Question: Well I have my app basic structure like below
'''
Tabs
SherlockFragmentActivity(Has Fragments One, Two, Three, Four)
|
|-->|SherlockFragment_one (Has Chiled Fragments A, B, C Using Viewpager)
| |
| |-->SherlockFragment_one_A
| |-->SherlockFragment_one_B
| |-->SherlockFragment_one_C
|
|
|-->SherlockFragment_two
|-->SherlockFragment_three
|-->SherlockFragment_Four
'''
Here is the Image

Look at the Image my child Fragment (Say SherlockFragment_one_A) has a Listview. I want to switch the Tab on any Item Click of this Listview.
For code of my app structure. see my Accepted Answer <URL>.
Is this possible to switch the tab progrmatically from child fragment
here is my code of my child fragment having the listview
'''
package fragment.overview;
import android.app.ActionBar;
import android.content.Context;
import android.os.Bundle;
import android.view.LayoutInflater;
import android.view.View;
import android.view.ViewGroup;
import android.widget.AdapterView;
import android.widget.AdapterView.OnItemClickListener;
import android.widget.BaseAdapter;
import android.widget.ListView;
import android.widget.TabHost;
import com.actionbarsherlock.app.ActionBar.Tab;
import com.actionbarsherlock.app.SherlockFragment;
import com.example.myappstructure.R;
public class OverView_Nearby_events extends SherlockFragment implements OnItemClickListener {
private ListView listView;
@Override
public View onCreateView(LayoutInflater inflater, ViewGroup container,
Bundle savedInstanceState) {
View v = inflater.inflate(R.layout.overview_nearby_evets, container,
false);
listView = (ListView) v.findViewById(R.id.listView1);
listView.setAdapter(new MyListAdapter());
return v;
}
@Override
public void onStart() {
super.onStart();
listView.setOnItemClickListener(this);
}
@Override
public void onItemClick(AdapterView<?> arg0, View arg1, int arg2, long arg3) {
// **********Switch Tab over Here**********//
// I tried this. but not any success.
//ActionBar.Tab host = (ActionBar.Tab) getActivity().findViewById(android.R.id.tabs);
//host.setCurrentTab(3);
}
private class MyListAdapter extends BaseAdapter {
@Override
public int getCount() {
return 10;
}
@Override
public Object getItem(int position) {
return position;
}
@Override
public long getItemId(int position) {
return position;
}
@Override
public View getView(int position, View convertView, ViewGroup parent) {
LayoutInflater inflater = (LayoutInflater) getActivity()
.getSystemService(Context.LAYOUT_INFLATER_SERVICE);
View rowView = inflater.inflate(
R.layout.overview_nearby_events_listitems, parent, false);
return rowView;
}
}
}
'''
'''
if (Integer.valueOf(android.os.Build.VERSION.SDK_INT) >= 11) {
android.app.ActionBar.Tab eventTab = getActivity().getActionBar()
.getTabAt(3);
getActivity().getActionBar().selectTab(eventTab);
}
'''
but this is valid upto API level 11, I Have used the support library. How to do make this work in all android versions i.e upto API level 8 min froyo?
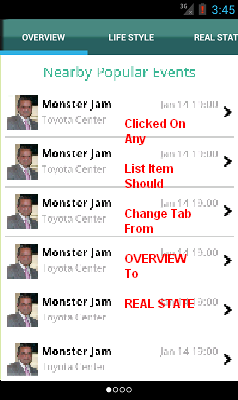
Answer: Solution
'''
if (Integer.valueOf(android.os.Build.VERSION.SDK_INT) >= 11) {
android.app.ActionBar.Tab eventTab = getActivity().getActionBar()
.getTabAt(3);
getActivity().getActionBar().selectTab(eventTab);
}
'''
but this is valid upto API level 11, I Have used the support library. How to do make this work in all android versions i.e upto API level 8 min froyo? I don't know about this. :)